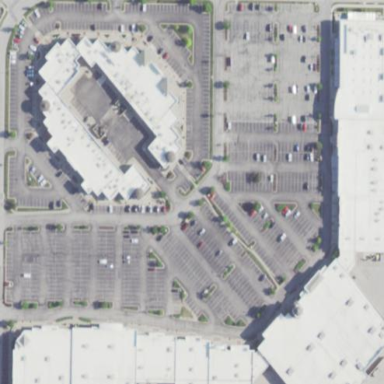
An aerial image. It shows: Retail area.